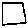
Label: square